Aerial crown-view tile of a tropical tree (Barro Colorado Island, Panama), acquired 20240813:
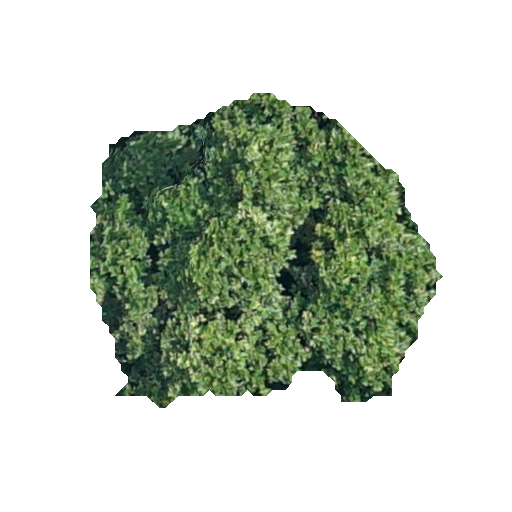
Species: Anacardium excelsum
GBIF accepted scientific name: Anacardium excelsum
Crown area: 124.305 m²